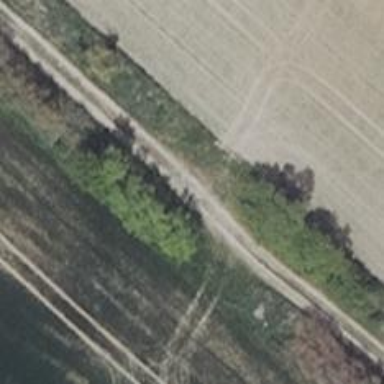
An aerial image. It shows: Dirt track road with grade3 tracktype.